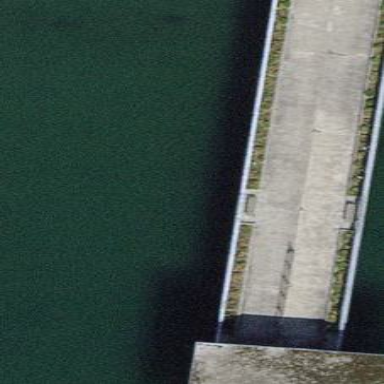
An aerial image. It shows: Pier that serves as platform for public transport.